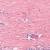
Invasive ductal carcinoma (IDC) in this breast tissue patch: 0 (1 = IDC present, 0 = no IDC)